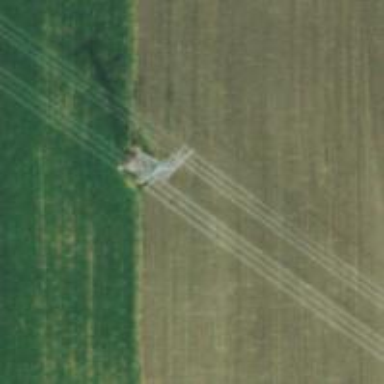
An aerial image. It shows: Lattice structure tower.